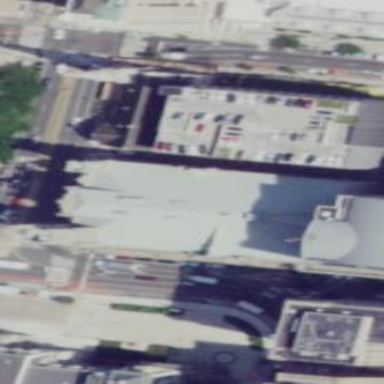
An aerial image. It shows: Historic church with hipped roof shape.